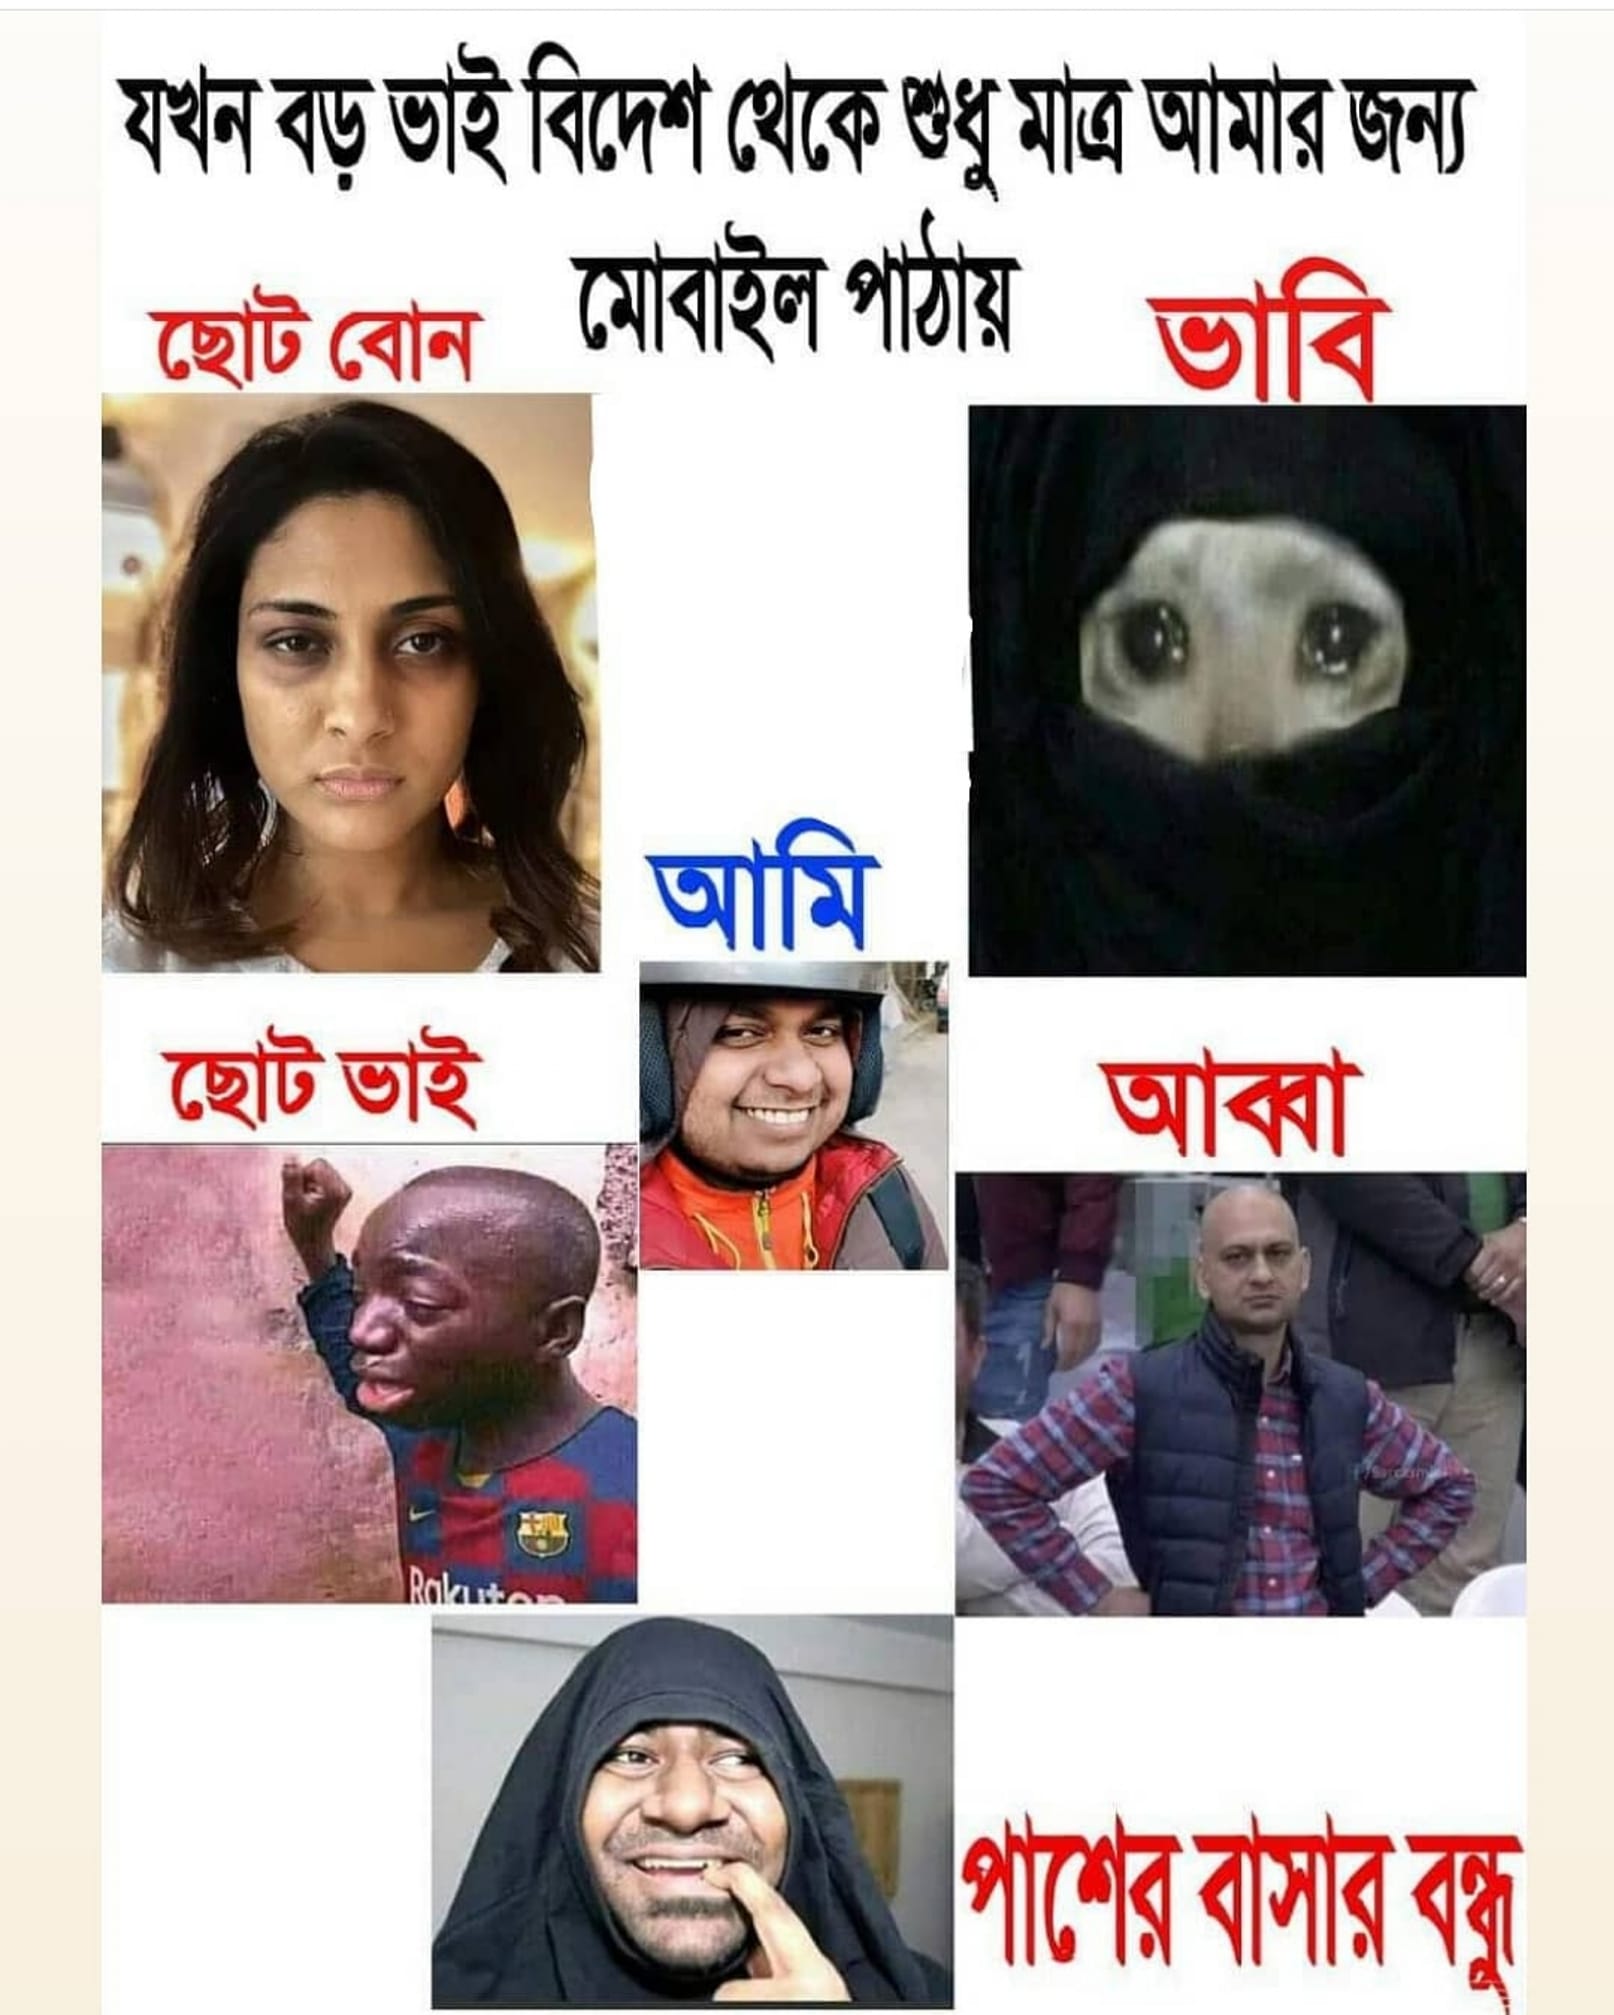
Caption: যখন বড় ভাই বিদেশ থেকে শুধু মাত্র আমার জন্য মোবাইল পাঠায়       ছোট বোন    ভাবি     আমি    ছোট ভাই      আব্বা    পাশের বাসার বন্ধু
Label: non-hate